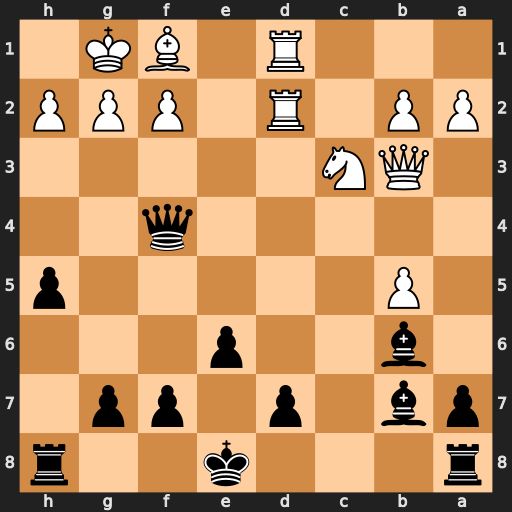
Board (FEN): r3k2r/pb1p1pp1/1b2p3/1P5p/5q2/1QN5/PP1R1PPP/3R1BK1
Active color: b
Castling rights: kq
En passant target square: -
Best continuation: Bc7 g3 Qf3 Nd5 Bxd5 Rxd5 Qxb3 axb3 exd5